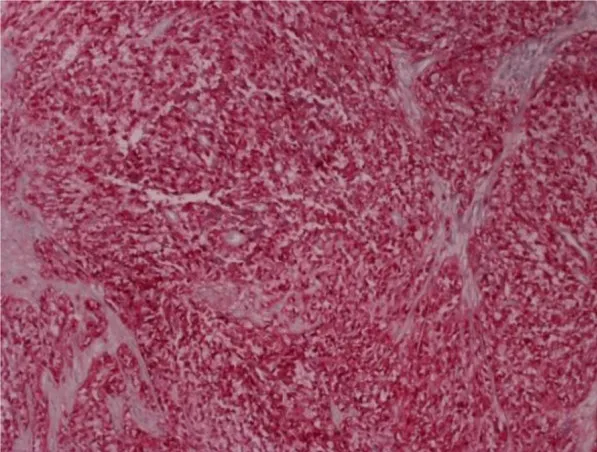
Neoplasmatic cells with positive expression of S-100 protein (S-100 staining x 100).
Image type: pathology (h&e)